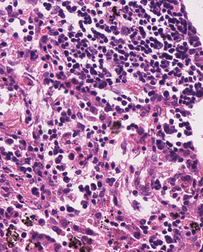
Tumor epithelial tissue: no
Tumor-associated stroma tissue: yes
Normal tissue: no